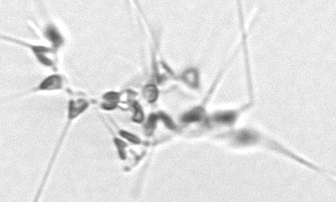
Label: Asterionellopsis_glacialis